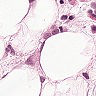
Metastatic tissue present: yes